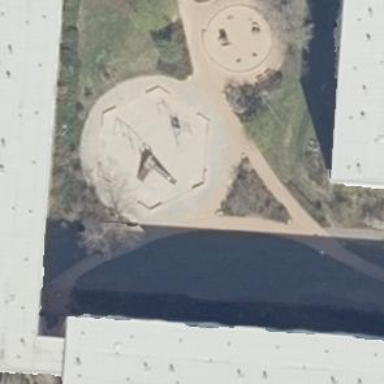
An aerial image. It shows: Playground structure.